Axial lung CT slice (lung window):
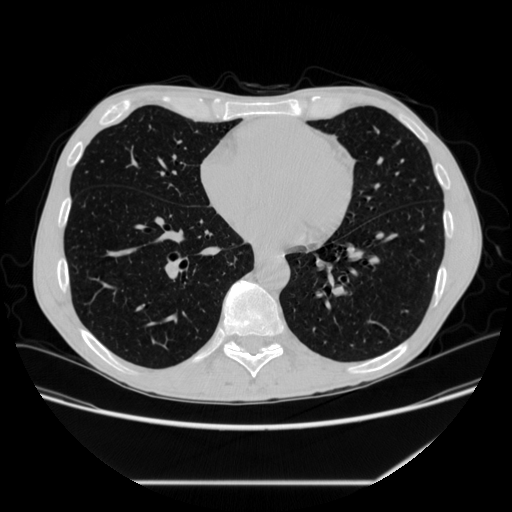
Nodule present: no